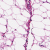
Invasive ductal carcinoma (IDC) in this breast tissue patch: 0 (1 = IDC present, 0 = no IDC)